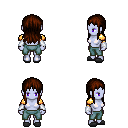
a pixel art fantasy rpg character, female body template, dark elf, purple skin, gold arm armor, teal pants, brown unkempt hairstyle, white cloth bracers, gray slippers, four views (front, back, left, right), 2x2 character sprite sheet, small pixel art, hard edges, no anti-aliasing